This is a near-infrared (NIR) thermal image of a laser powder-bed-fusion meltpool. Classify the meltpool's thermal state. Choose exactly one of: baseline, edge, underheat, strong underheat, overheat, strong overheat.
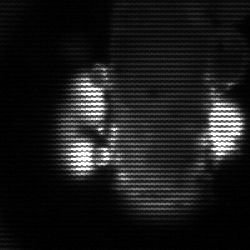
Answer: strong underheat